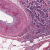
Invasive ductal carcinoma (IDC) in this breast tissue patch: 1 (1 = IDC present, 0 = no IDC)